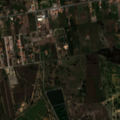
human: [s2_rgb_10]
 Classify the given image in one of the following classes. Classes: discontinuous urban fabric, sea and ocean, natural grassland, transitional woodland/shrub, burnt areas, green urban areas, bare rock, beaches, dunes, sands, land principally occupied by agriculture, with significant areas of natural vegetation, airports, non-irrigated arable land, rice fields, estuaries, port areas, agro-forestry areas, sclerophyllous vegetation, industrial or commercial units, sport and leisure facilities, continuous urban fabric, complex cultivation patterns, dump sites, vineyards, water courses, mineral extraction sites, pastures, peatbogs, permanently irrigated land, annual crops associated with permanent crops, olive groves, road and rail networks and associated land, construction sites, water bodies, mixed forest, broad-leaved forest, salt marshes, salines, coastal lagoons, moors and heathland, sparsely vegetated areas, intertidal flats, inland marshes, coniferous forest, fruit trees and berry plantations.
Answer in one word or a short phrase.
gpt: rice fields, complex cultivation patterns, land principally occupied by agriculture, with significant areas of natural vegetation, agro-forestry areas, transitional woodland/shrub